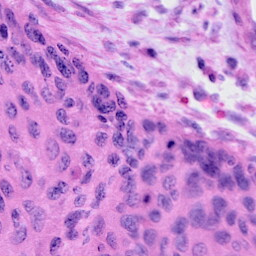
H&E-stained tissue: Cervix